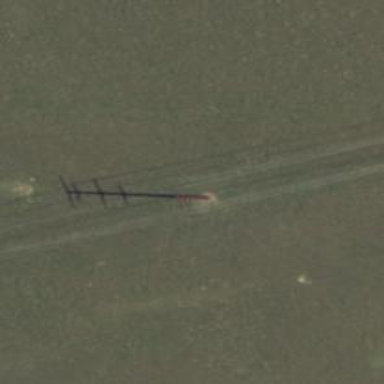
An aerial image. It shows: Power tower.